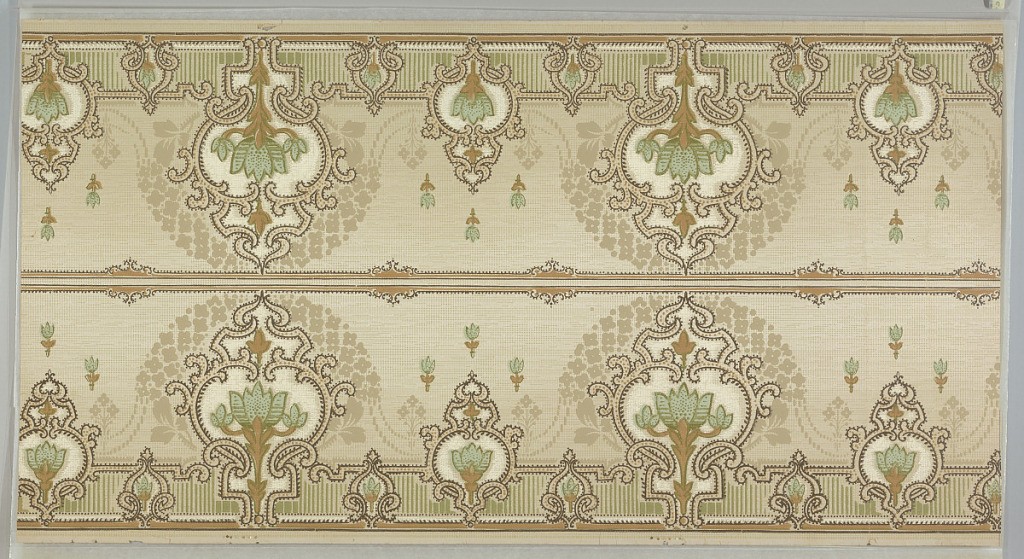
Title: Frieze
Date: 1905–1915
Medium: Machine-printed paper
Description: Two bands of mirror reversed repeating abstracted design composed of a vine cartouche containing a tulip and a fleur-de-lis, surrounded by flower buds and connected to smaller cartouches on a woven-like ground with a triad of flowers crowning the small cartouche bordered on the bottom and connecting the cartouches by repeating cartouche containing a flower and by vertical stripes of various thicknesses and on the top by a repeating decorative design.